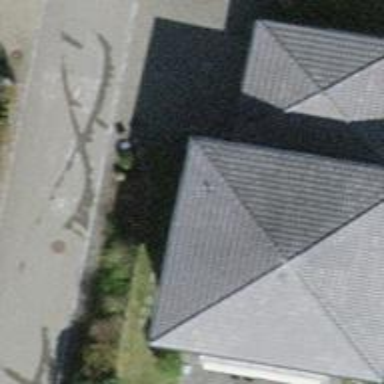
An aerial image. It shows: Group of garages.